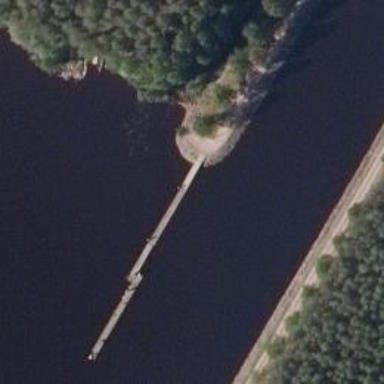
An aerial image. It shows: Man-made pier.